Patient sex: M
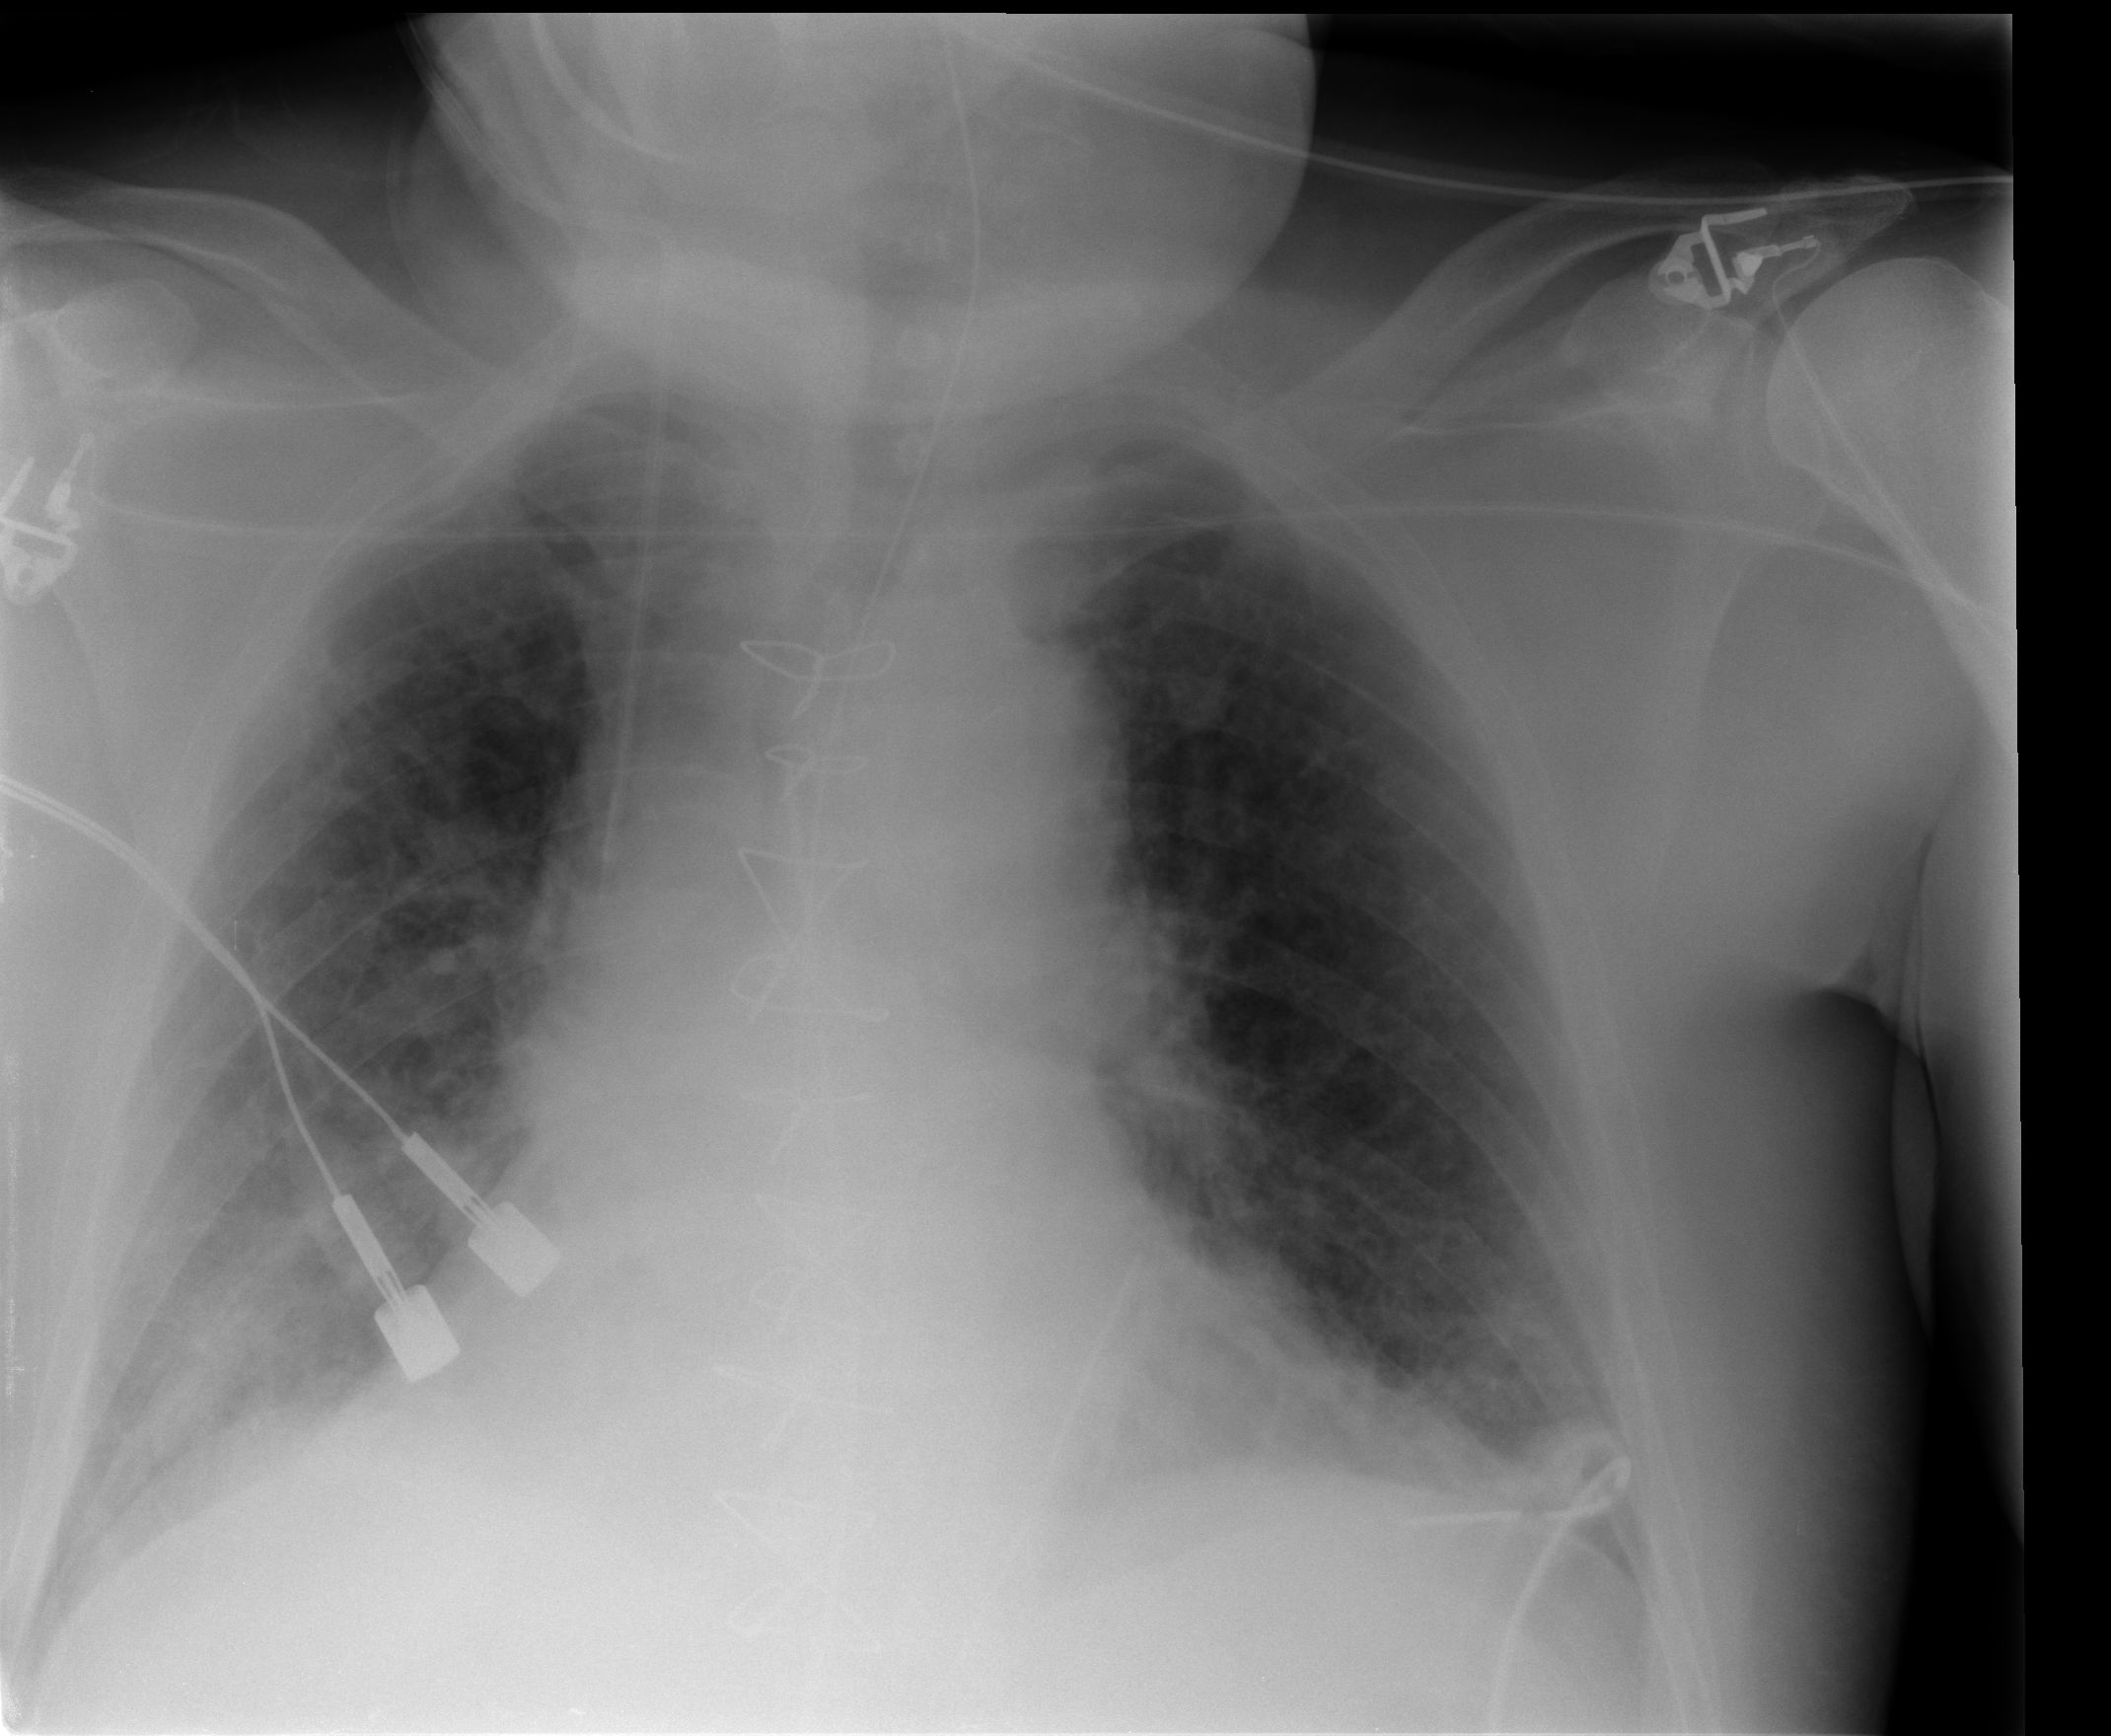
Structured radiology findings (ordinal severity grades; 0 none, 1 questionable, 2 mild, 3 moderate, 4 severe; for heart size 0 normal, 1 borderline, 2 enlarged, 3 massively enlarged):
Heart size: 2
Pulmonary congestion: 2
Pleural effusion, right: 0
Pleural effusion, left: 0
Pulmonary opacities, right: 2
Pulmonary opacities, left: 2
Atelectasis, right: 2
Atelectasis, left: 2